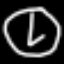
Label: clock